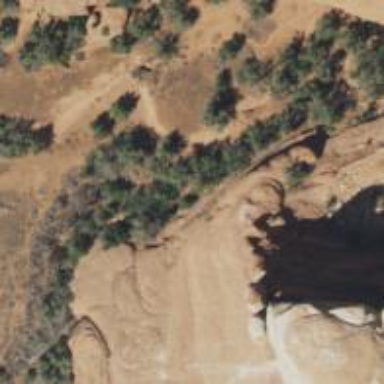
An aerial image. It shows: Cliff in nature.